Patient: sex F, age 63
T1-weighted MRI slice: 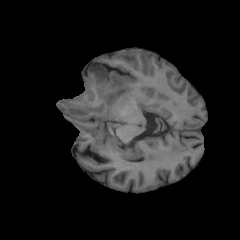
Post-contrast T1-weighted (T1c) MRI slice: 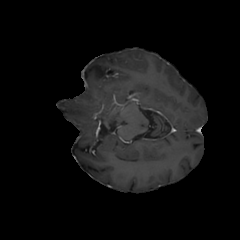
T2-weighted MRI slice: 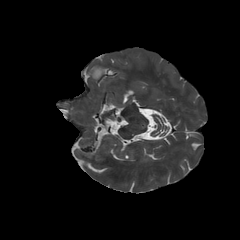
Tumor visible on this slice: yes
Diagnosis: Glioblastoma, IDH-wildtype
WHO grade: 4